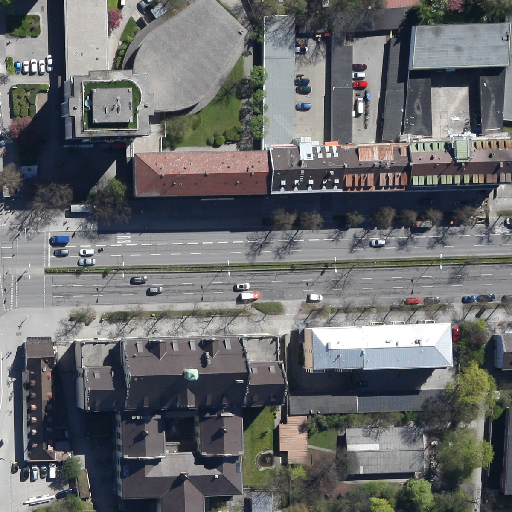
Referring expression: light-duty vehicle driving on the road